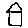
Label: house